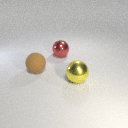
large yellow metal sphere to the right of large red metal sphere